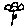
Label: flower